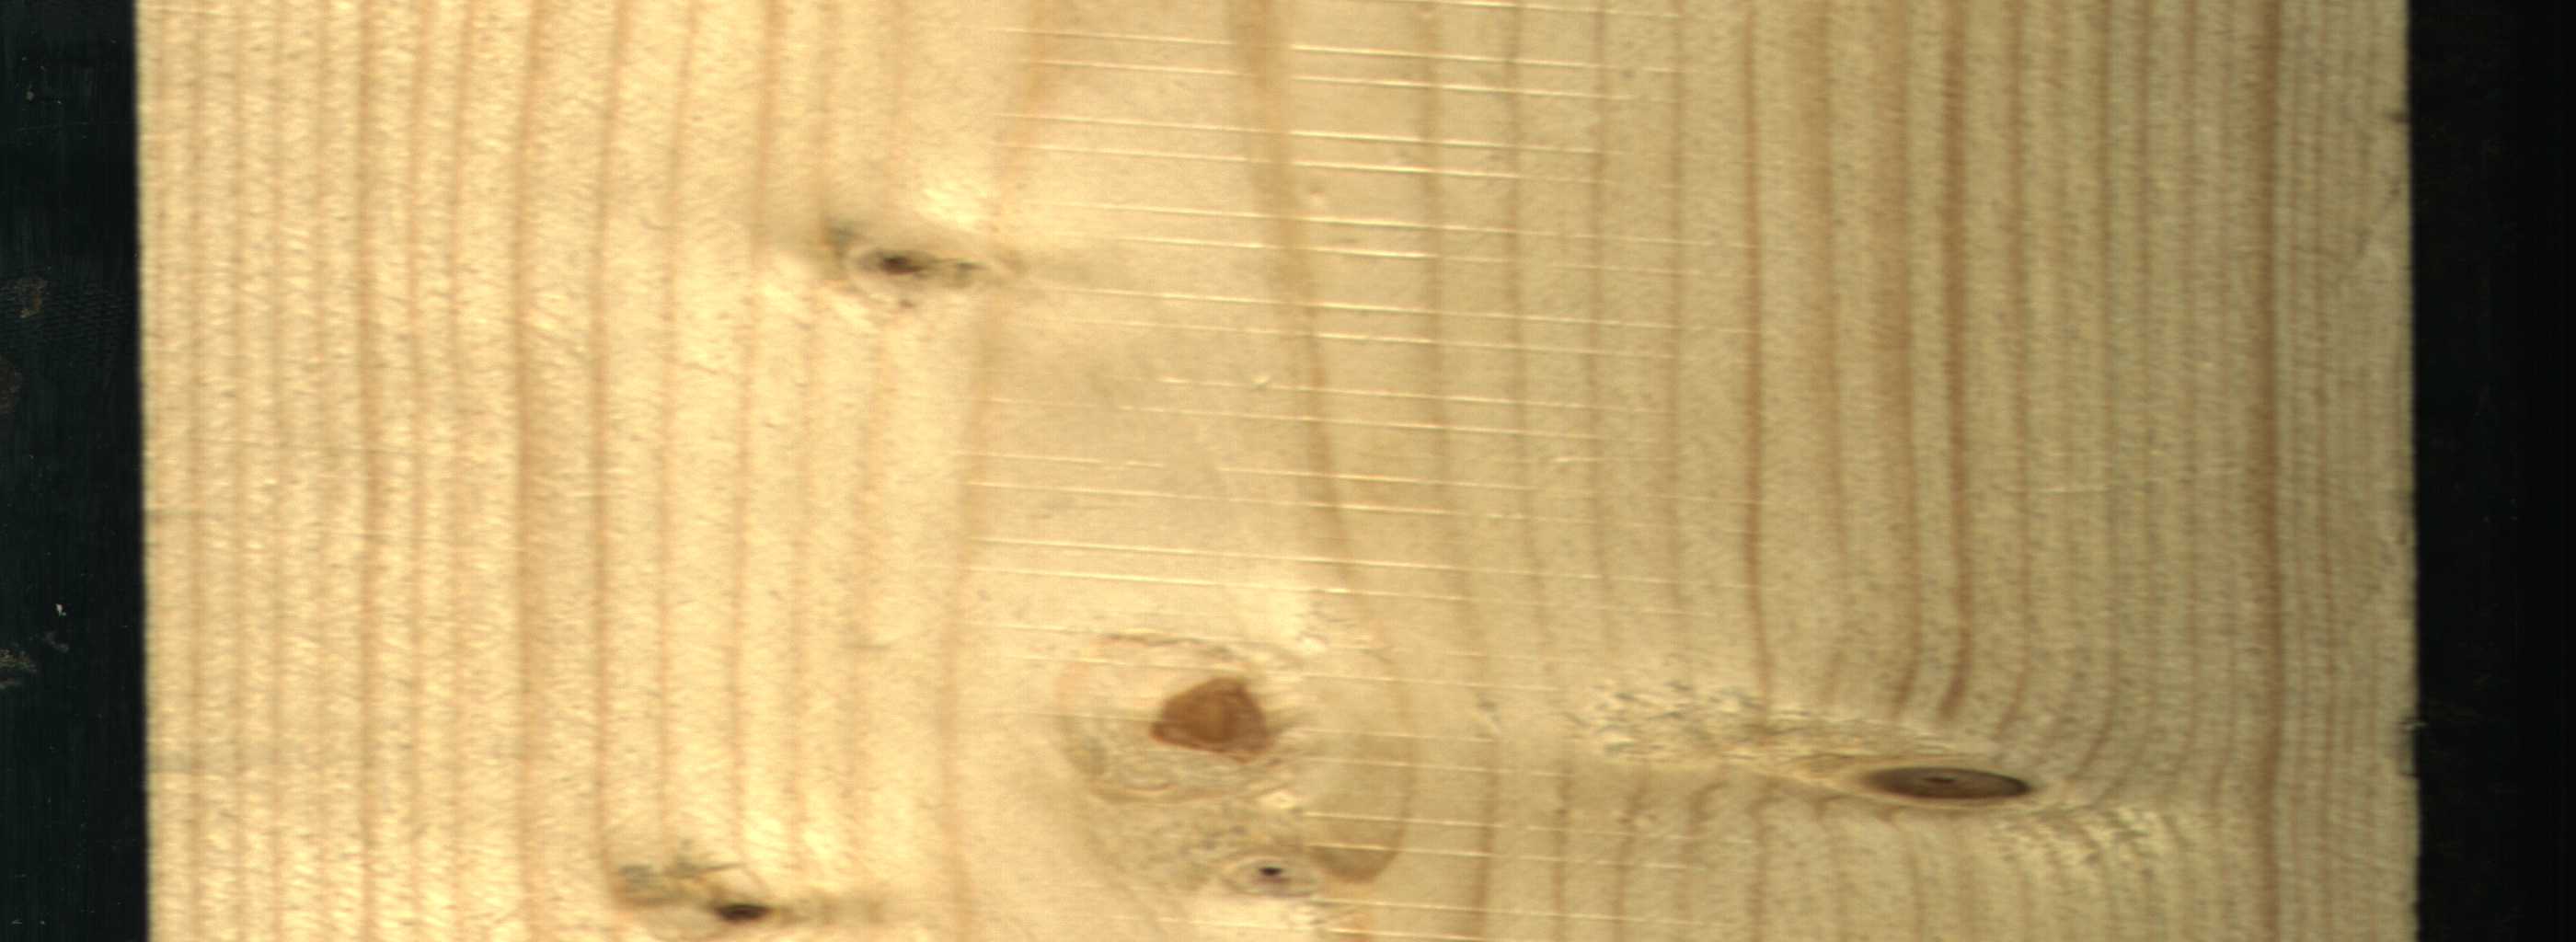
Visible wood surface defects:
resin
Live_Knot
Live_Knot
Live_Knot
Live_Knot